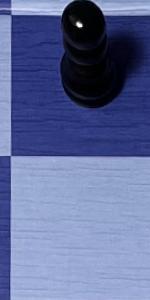
Label: Empty